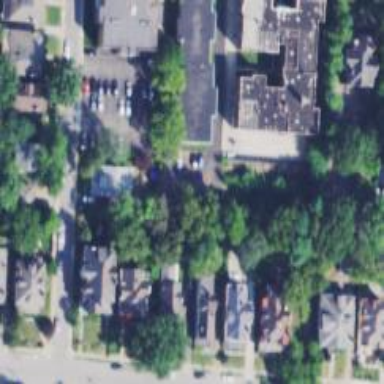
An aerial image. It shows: Alleyway designated as service road.